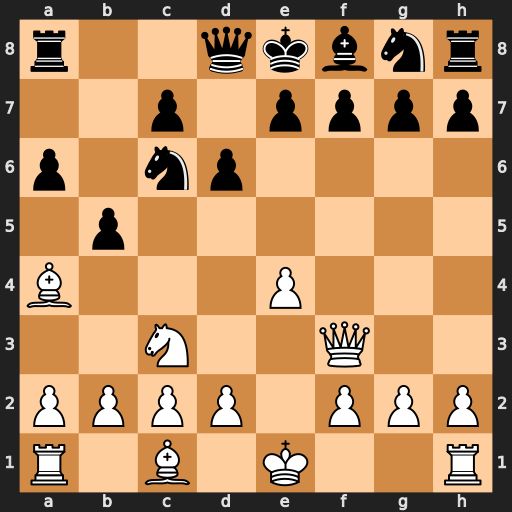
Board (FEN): r2qkbnr/2p1pppp/p1np4/1p6/B3P3/2N2Q2/PPPP1PPP/R1B1K2R
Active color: w
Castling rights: KQkq
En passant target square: -
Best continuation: Nxb5 axb5 Bxb5